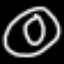
Label: donut